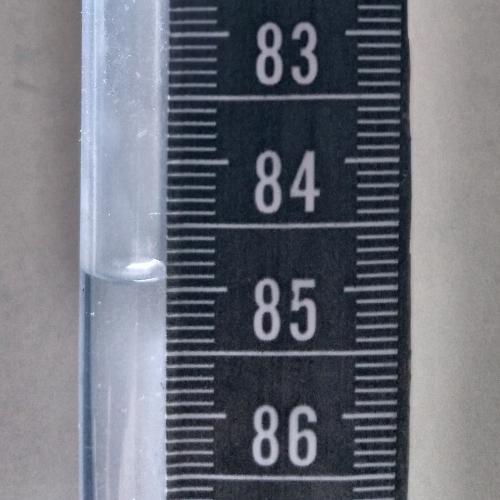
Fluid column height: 84.9 cm